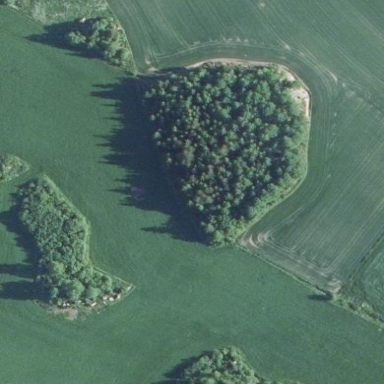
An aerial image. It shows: Forest area predominantly covered with needle-leaved trees.